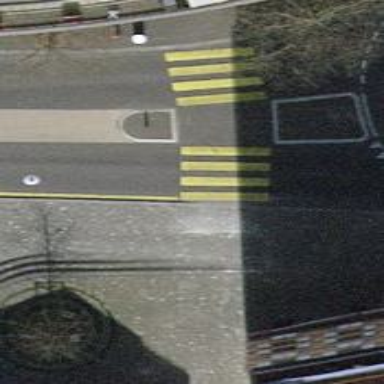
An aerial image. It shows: Marked road crossing with pedestrian island.